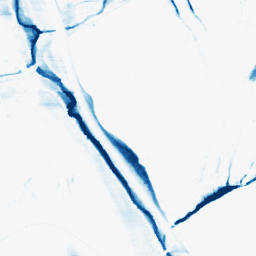
Category: morphological
Decomposition family: morphological_ellipse
Decomposition parameters: operation: closing
width: 5
height: 30
Upsampling method: cubic_catmull_rom
Upsampling parameters: scale: 4
Upsampling scale: 4